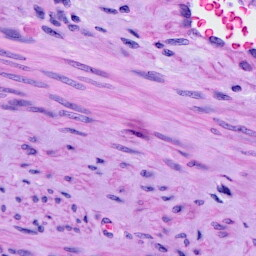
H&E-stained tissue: Cervix